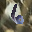
Label: 6